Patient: sex M, age 66
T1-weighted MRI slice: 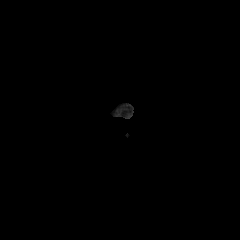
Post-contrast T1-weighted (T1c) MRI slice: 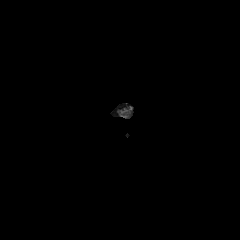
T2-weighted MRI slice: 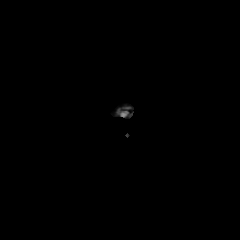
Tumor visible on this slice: no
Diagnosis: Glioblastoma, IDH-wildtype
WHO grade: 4